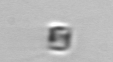
Label: Chaetoceros_tenuissimus